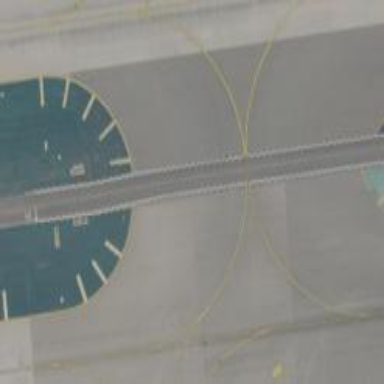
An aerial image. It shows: View of taxiway at the airport.